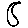
Label: moon